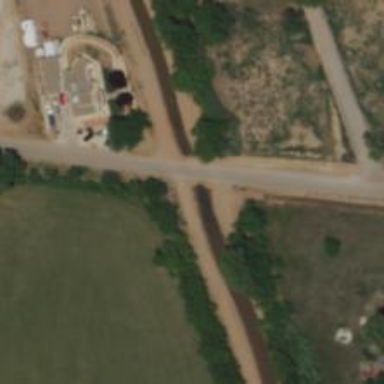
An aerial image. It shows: Culvert tunnel crossing over canal.